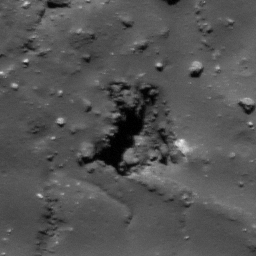
Pit: Tycho 18
Host crater: Tycho
Host type: impact_melt
Lunar coordinates: latitude -43.278, longitude 347.826